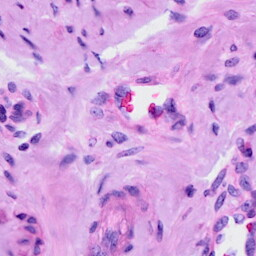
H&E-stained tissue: Cervix